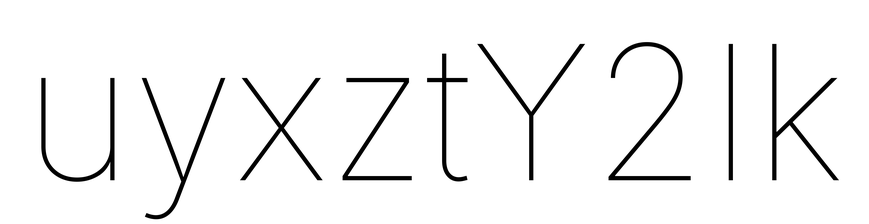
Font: Inter_Thin